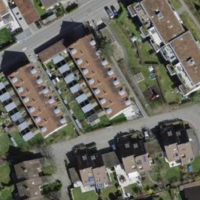
EUNIS habitat code: 54
Species observed at this site:
Veronica serpyllifolia